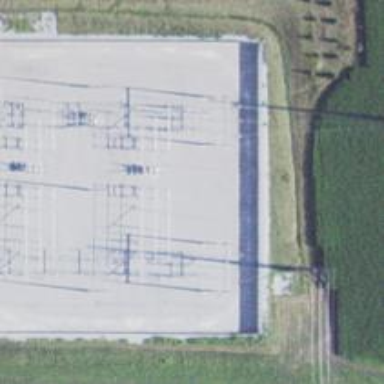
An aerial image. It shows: Switch used for power control.